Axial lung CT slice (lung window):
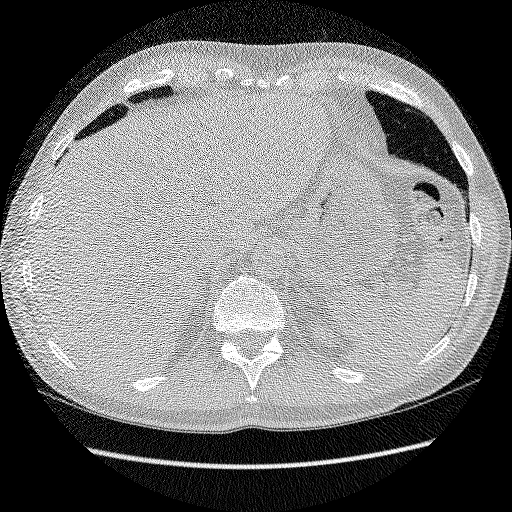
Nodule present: no